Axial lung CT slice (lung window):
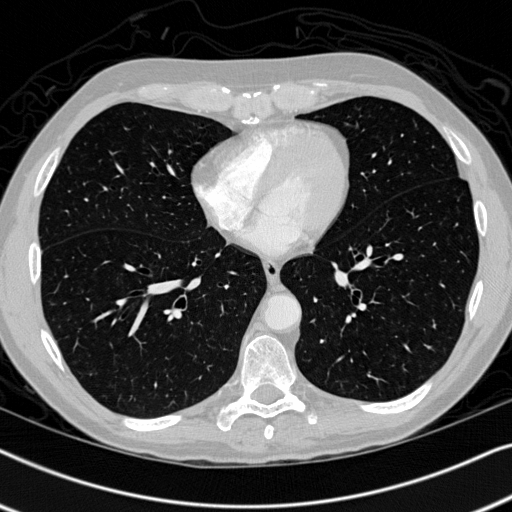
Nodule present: no